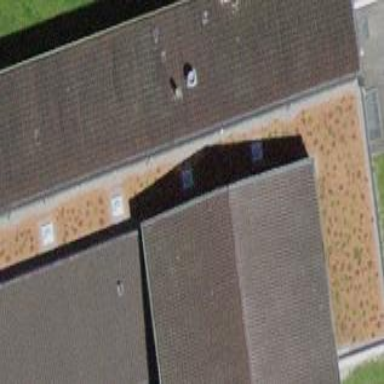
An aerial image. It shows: Building with flat roof.